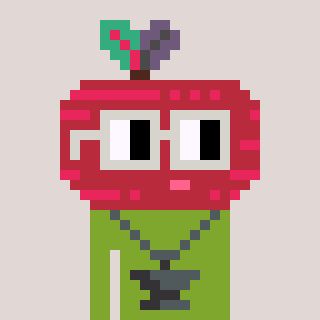
a pixel art character with square light gray glasses, a beet-shaped head and a slimegreen-colored body on a warm background